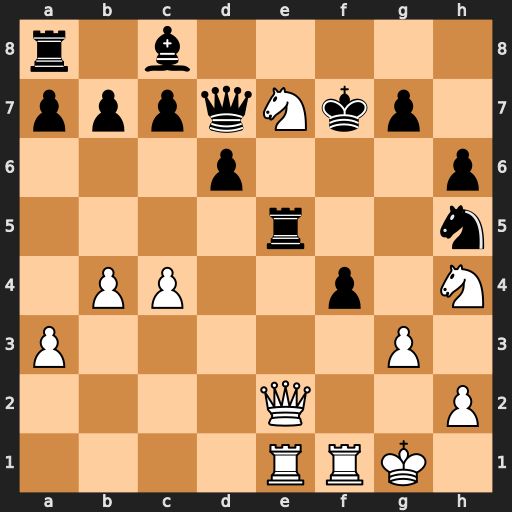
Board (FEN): r1b5/pppqNkp1/3p3p/4r2n/1PP2p1N/P5P1/4Q2P/4RRK1
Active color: w
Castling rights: -
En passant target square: -
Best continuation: Qxh5+ Rxh5 Rxf4+ Ke8 Neg6+